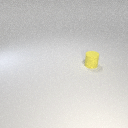
small yellow rubber cylinder